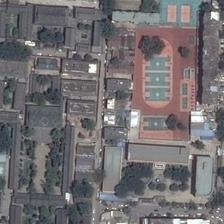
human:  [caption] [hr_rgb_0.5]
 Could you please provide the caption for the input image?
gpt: a large football field and nearby a crossroad .

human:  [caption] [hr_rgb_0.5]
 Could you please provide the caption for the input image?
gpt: a playground with three basketball fields in it is surroundeded by many buildings and trees .

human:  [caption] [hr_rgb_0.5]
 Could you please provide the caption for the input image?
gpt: many buildings and green trees are around a playground with basketball fields in it .

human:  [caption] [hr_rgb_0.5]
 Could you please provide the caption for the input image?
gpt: a large playground with basketball and tennis courts is encircled by lush plants and sporadic houses .

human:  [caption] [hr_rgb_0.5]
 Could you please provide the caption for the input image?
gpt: a playground with three basketball fields in it and a basketball field next to it is surrounded by many houses .